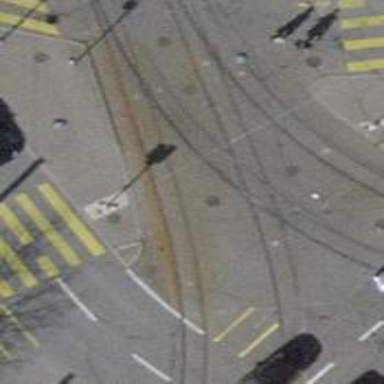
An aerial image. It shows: Tram crossing on the railway.